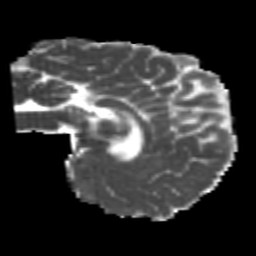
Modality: MD
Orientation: sagittal
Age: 21
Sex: male
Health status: healthy
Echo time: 0.074 s